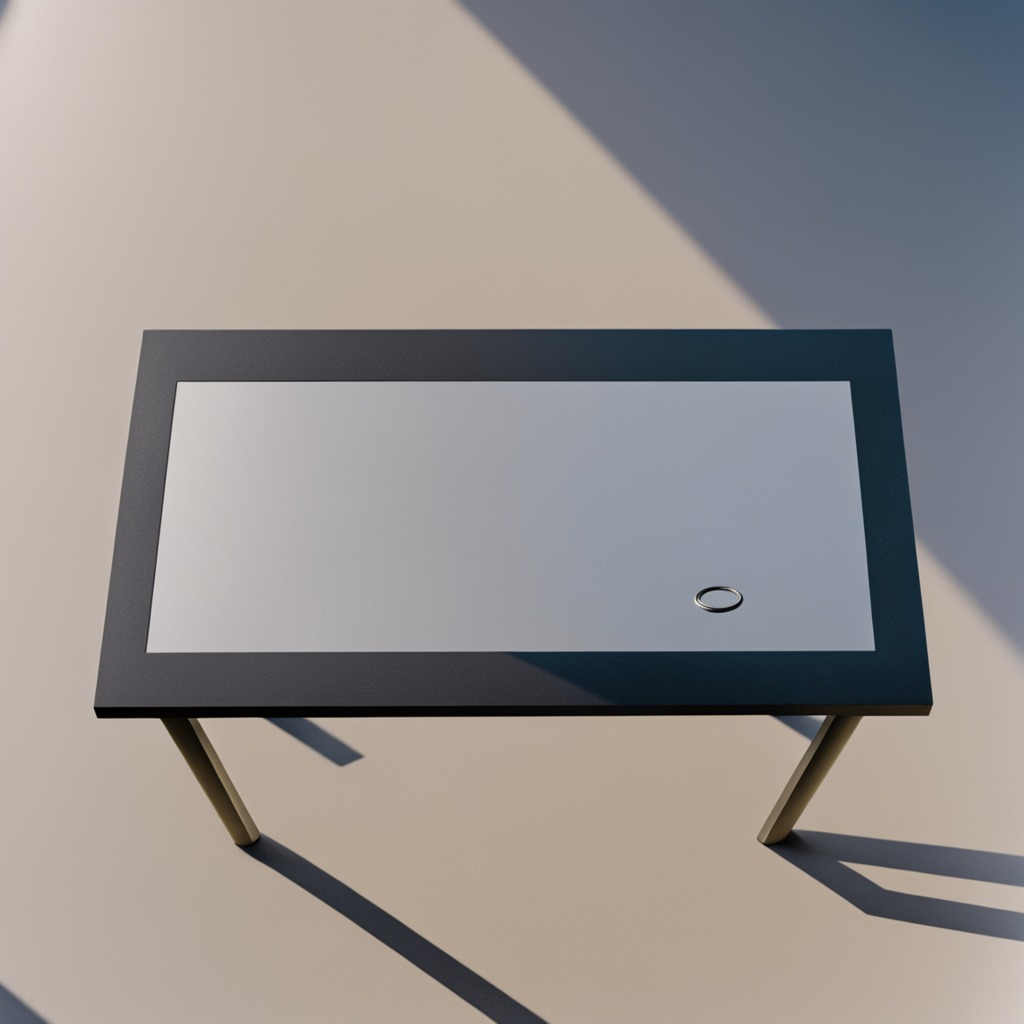
A rubber O-ring is lying on the table.